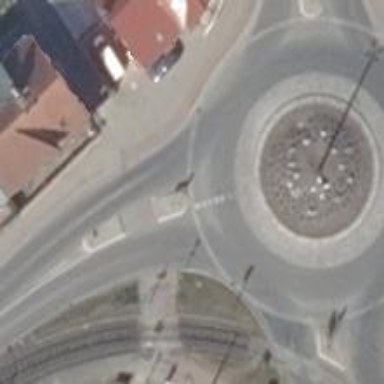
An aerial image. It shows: Secondary road with asphalt surface leading to roundabout.